Question: I want to find if a vertex is inside of a cube in a C++ program.
Take this example, I want to find all vertices of the torus that lie inside of the cube.
<URL>

How would I go on doing this, knowing that my cube is just a list of points to start with (I'm parsing an .obj file)
For example, my cube vertices:
'''
v -56.269790649414 -100.226547241211 -29.616094589233
v 3.730209350586 -100.226547241211 -29.616094589233
v -56.269790649414 -40.226547241211 -29.616094589233
v 3.730209350586 -40.226547241211 -29.616094589233
v -56.269790649414 -100.226547241211 30.383905410767
v 3.730209350586 -100.226547241211 30.383905410767
v -56.269790649414 -40.226547241211 30.383905410767
v 3.730209350586 -40.226547241211 30.383905410767
'''
What are the best practices/algorithms to achieve this (raycasting?)
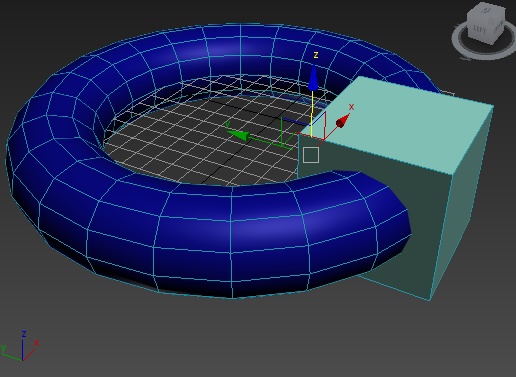
Answer: Apparently your cube is axis-parallel, so it is sufficient to check whether the vertex to test lies in the intersection of the slice of the parellel side planes. To put it differently, an axis-parallel cube is its own bounding box. Let
'''
x_max = maximum x-coordinate of the cube
x_min = minimum x-coordinate of the cube
y_max = maximum y-coordinate of the cube
y_min = minimum y-coordinate of the cube
z_max = maximum z-coordinate of the cube
Z_min = minimum z-coordinate of the cube
'''
then a point '(x,y,z)' is contained in the cube if and only if
'''
x_min <= x <= x_max && y_min <= y <= y_max && z_min <= z <= Z_max
'''
However things are more complicated if the cube is actually not axis-parallel.